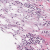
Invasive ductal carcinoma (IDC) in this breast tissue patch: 1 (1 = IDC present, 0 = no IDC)